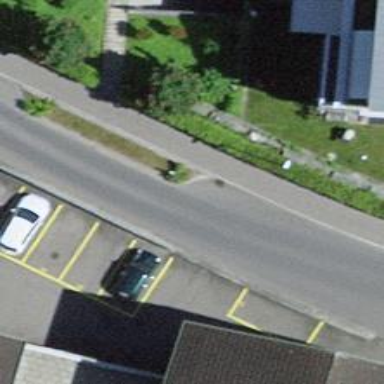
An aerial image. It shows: Paved footway.